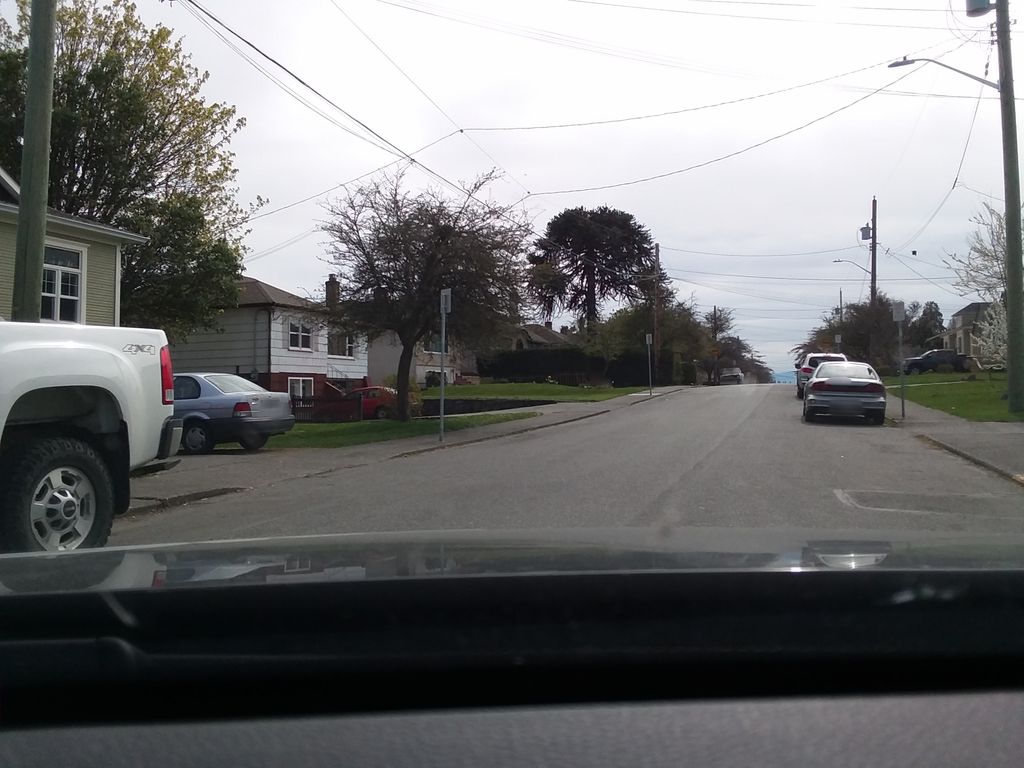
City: victoria